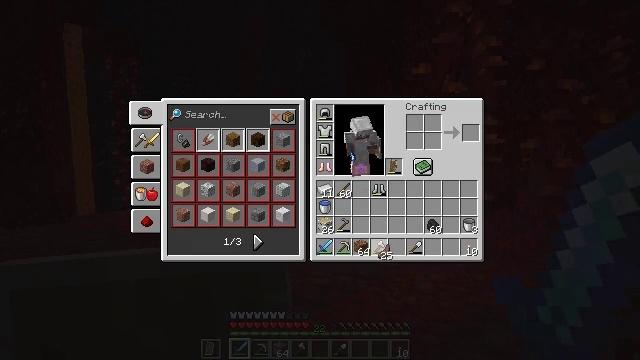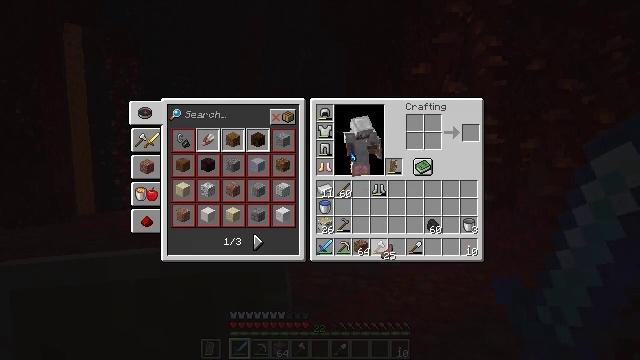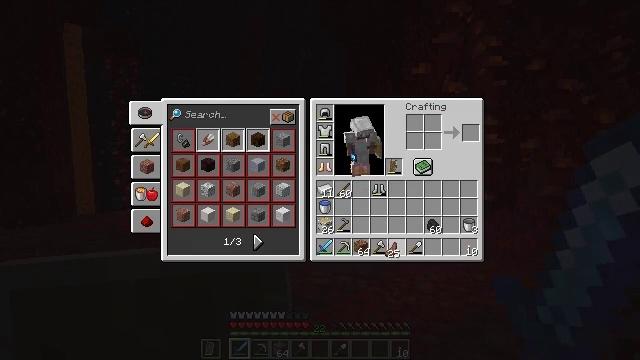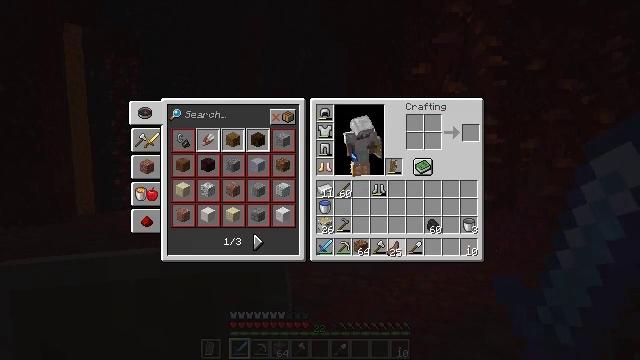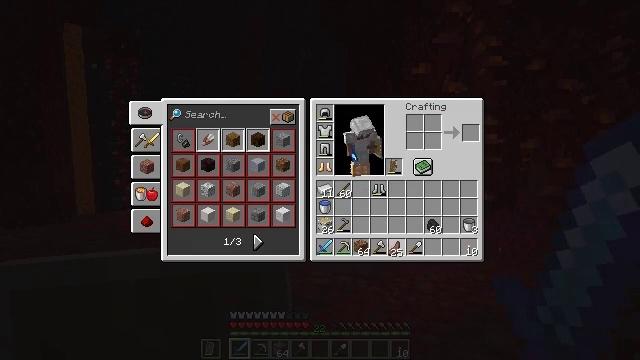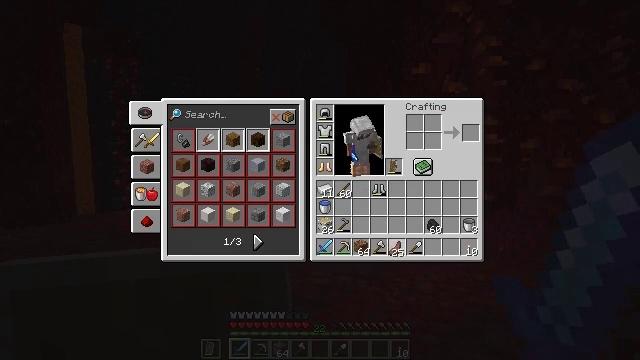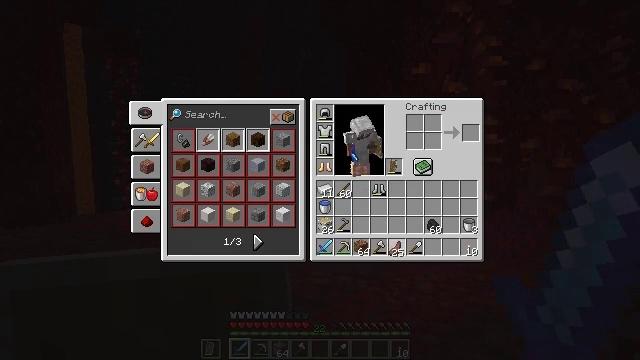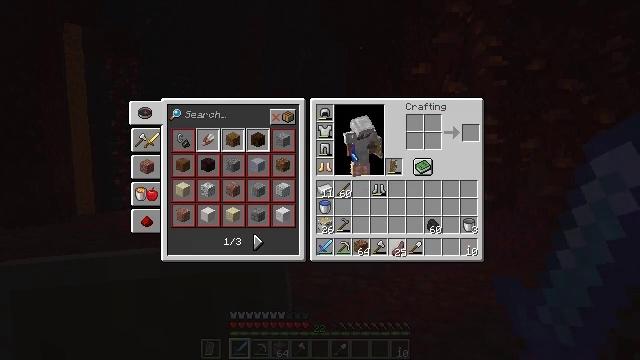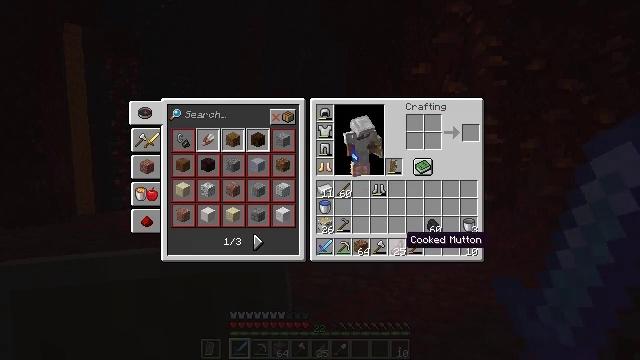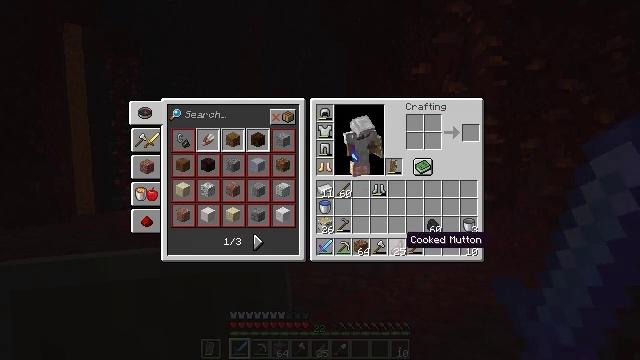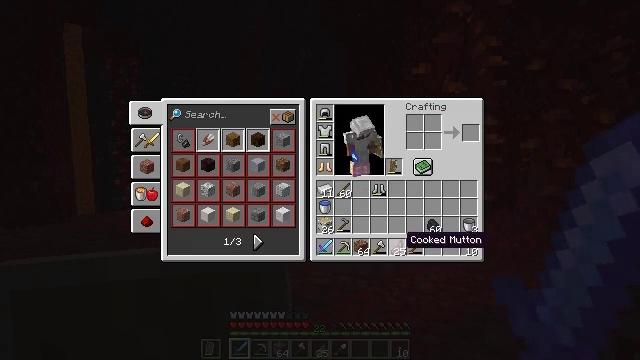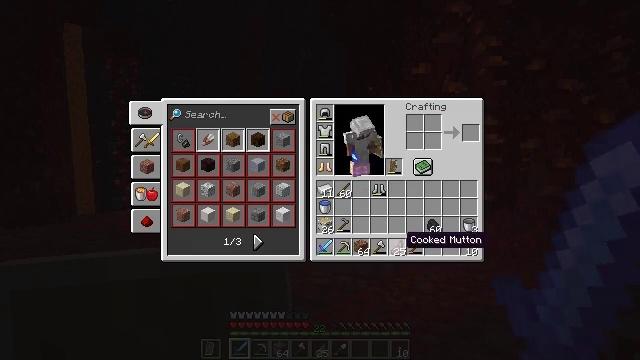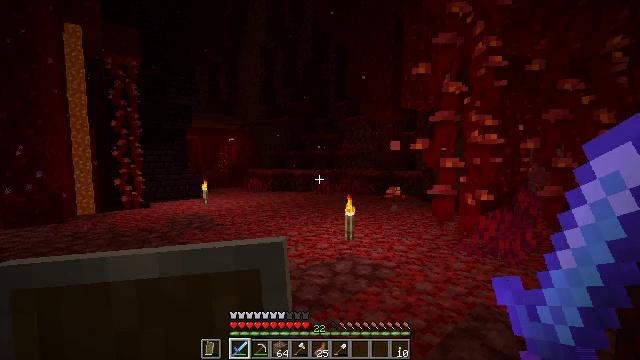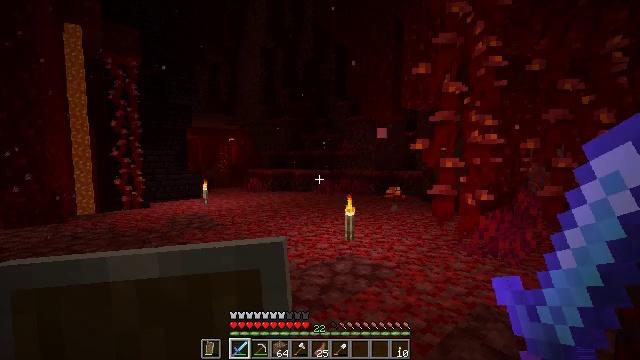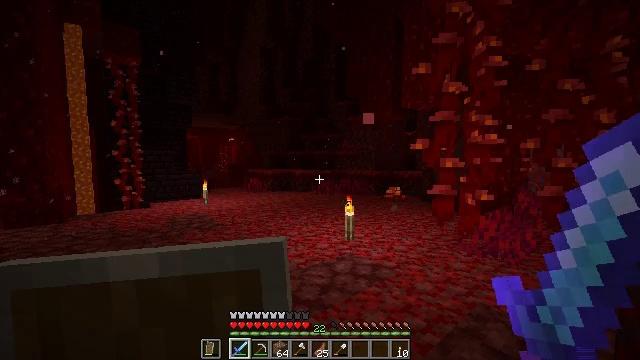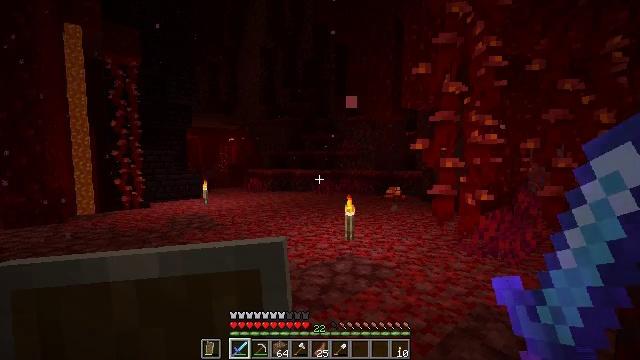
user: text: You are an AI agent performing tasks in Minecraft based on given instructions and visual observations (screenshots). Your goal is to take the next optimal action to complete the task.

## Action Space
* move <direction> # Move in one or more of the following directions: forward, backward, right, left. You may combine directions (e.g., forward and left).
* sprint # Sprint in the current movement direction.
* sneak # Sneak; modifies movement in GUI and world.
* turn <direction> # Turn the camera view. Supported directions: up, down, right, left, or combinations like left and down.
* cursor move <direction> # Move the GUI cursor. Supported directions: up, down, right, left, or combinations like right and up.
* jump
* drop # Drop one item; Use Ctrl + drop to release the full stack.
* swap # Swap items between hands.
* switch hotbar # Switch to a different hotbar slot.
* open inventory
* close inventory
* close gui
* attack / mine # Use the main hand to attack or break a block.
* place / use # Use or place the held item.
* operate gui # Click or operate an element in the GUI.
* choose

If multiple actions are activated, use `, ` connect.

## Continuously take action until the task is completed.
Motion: motion action
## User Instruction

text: Harvest nether wart blocks for resources.
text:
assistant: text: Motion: no_op
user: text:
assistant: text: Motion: no_op
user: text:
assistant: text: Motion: no_op
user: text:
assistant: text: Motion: no_op
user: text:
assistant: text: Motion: no_op
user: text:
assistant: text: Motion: operate gui
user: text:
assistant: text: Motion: operate gui
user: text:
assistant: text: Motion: no_op
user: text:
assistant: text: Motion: no_op
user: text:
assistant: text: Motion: no_op
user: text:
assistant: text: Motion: no_op
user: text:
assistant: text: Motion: close inventory
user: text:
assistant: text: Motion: close inventory
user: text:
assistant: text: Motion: close inventory
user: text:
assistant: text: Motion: close inventory
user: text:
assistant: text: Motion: move forward, turn left
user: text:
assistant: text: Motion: move forward, turn left
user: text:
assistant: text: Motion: move forward, turn left
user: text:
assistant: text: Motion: turn left
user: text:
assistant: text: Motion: move forward, turn left and down
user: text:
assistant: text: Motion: move forward
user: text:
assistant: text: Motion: move forward
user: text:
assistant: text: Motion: move forward
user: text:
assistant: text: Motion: move forward
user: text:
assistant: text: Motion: move forward
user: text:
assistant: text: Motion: move forward
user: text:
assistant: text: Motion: move forward, turn left
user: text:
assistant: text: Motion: move forward and move right, turn left
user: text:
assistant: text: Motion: move forward and move right, turn left
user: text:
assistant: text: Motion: move forward and move right, turn left